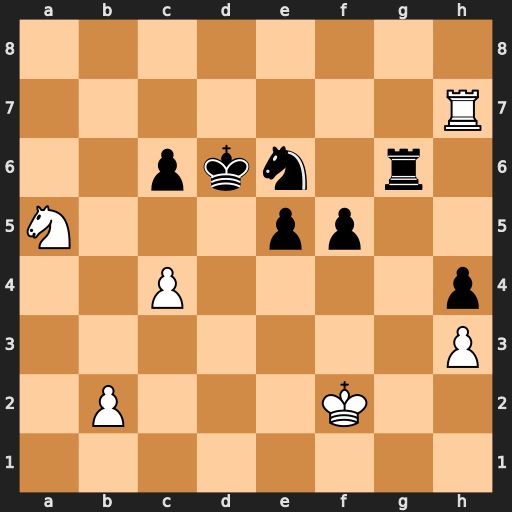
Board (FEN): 8/7R/2pkn1r1/N3pp2/2P4p/7P/1P3K2/8
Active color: w
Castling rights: -
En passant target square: -
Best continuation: Nb7#